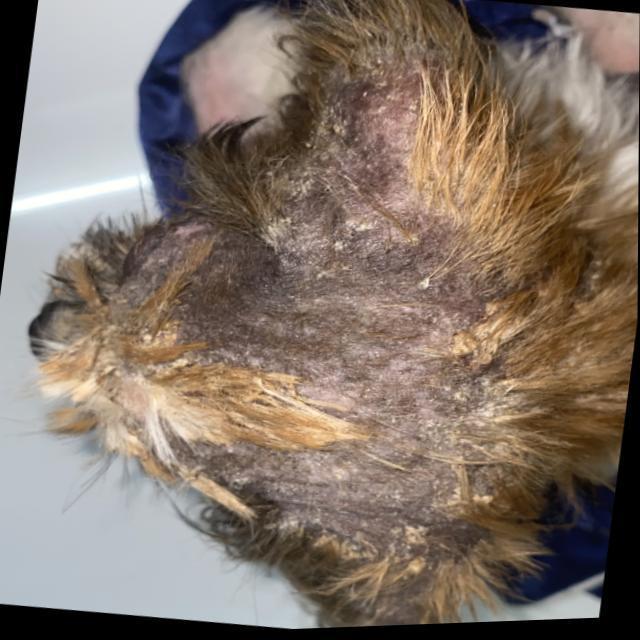
Canine demodicosis (Demodex mange) — caused by Demodex canis mites. Presents with alopecia, follicular papules, pustules, and comedones. Often localized on face and forelimbs.